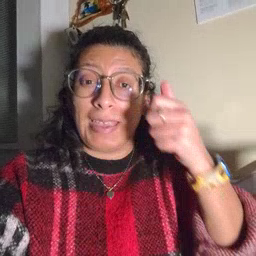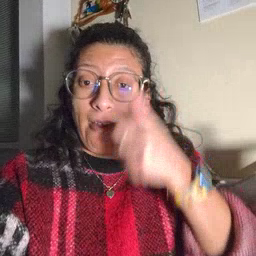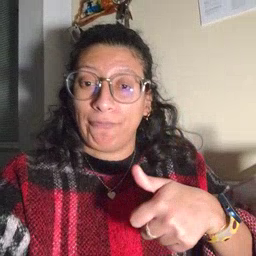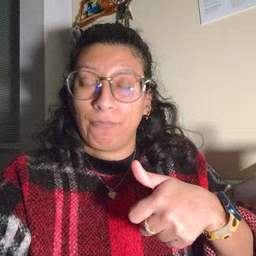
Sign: every